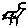
Label: bird